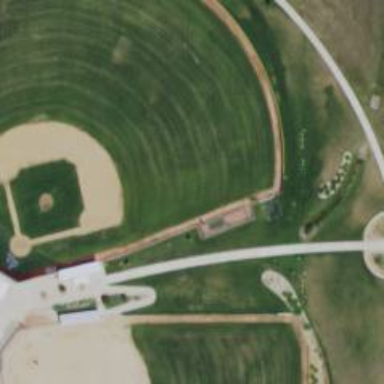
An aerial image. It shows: Baseball pitch for leisure land activities.